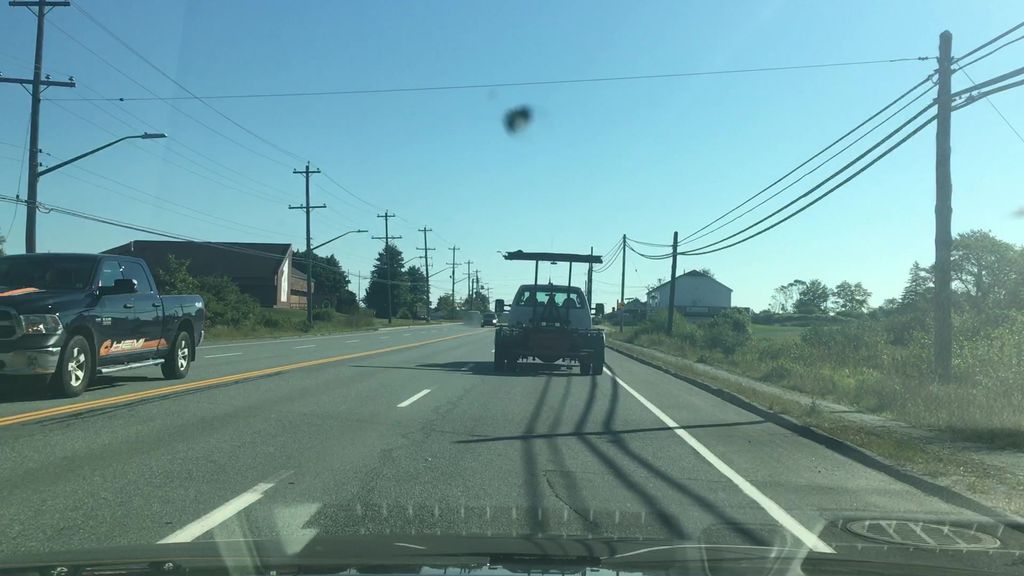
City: halifax